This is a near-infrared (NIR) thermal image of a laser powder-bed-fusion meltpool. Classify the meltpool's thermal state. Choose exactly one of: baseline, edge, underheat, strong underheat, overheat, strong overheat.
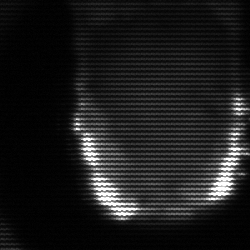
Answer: baseline